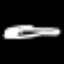
Label: fork